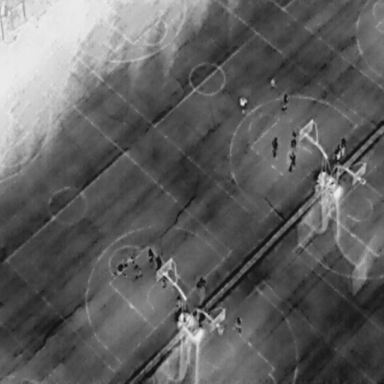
There are 13 People in the infrared image.